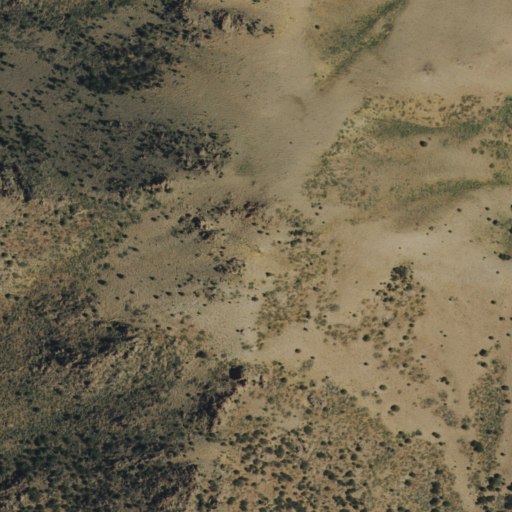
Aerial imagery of mountain in Nevada named Sharp Peak containing shrub and evergreen forest